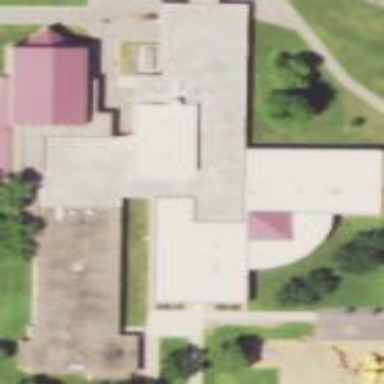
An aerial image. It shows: School building.